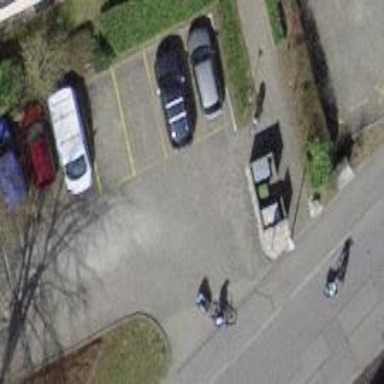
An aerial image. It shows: Street-side parking area.